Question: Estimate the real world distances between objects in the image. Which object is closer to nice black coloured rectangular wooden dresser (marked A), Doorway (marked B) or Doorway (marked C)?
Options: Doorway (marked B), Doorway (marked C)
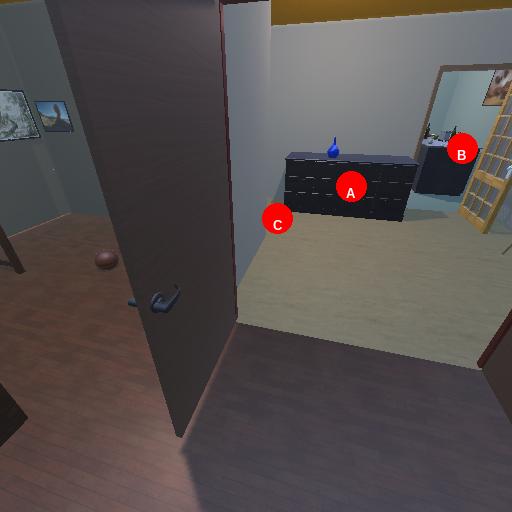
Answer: Doorway (marked B)